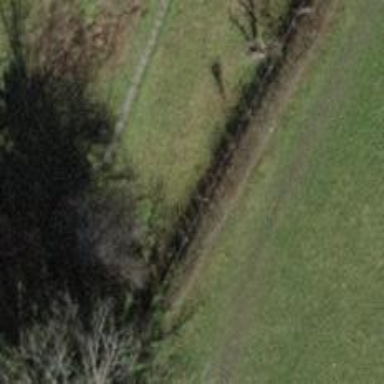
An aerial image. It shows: Grass path.